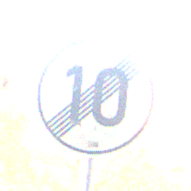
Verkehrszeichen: EndeGeschwindigkeit10
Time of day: Midday
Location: Outdoor (Urban)
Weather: Clear
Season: NotSpecified
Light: Natural